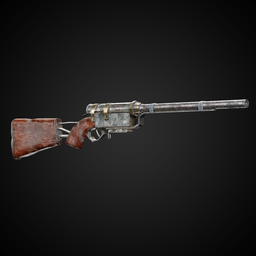
Label: tools